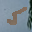
Label: 5